Question: I have 6 ImageButton in my activity, I set images through my code in them ( not using xml).
I want them to cover 75% of the button area. But where as some images cover less area, some are too big to fit into the imageButton. How to programatically resize and show them?
Below is the screen shot

below is the xml-file
'''
<?xml version="1.0" encoding="utf-8"?>
<LinearLayout xmlns:android="http://schemas.android.com/apk/res/android"
android:layout_width="match_parent"
android:layout_height="match_parent"
android:orientation="vertical"
android:layout_marginBottom="5sp"
android:layout_marginLeft="2sp"
android:layout_marginRight="5sp"
android:layout_marginTop="0sp" >
<LinearLayout
android:layout_height="0dp"
android:layout_width="match_parent"
android:layout_weight="1"
android:orientation="horizontal">
<ImageButton
android:layout_height="match_parent"
android:layout_width="0dp"
android:layout_weight="1"
android:id="@+id/button_topleft"
android:layout_marginBottom="5sp"
android:layout_marginLeft="2sp"
android:layout_marginRight="5sp"
android:layout_marginTop="0sp"
/>
<ImageButton
android:layout_height="match_parent"
android:layout_width="0dp"
android:layout_weight="1"
android:id="@+id/button_topright"
android:layout_marginBottom="5sp"
android:layout_marginLeft="2sp"
android:layout_marginRight="5sp"
android:layout_marginTop="0sp"
/>
</LinearLayout>
<LinearLayout
android:layout_height="0dp"
android:layout_width="match_parent"
android:layout_weight="1"
android:orientation="horizontal">
<ImageButton
android:layout_height="match_parent"
android:layout_width="0dp"
android:layout_weight="1"
android:id="@+id/button_repeat"
android:layout_marginBottom="5sp"
android:layout_marginLeft="2sp"
android:layout_marginRight="5sp"
android:layout_marginTop="0sp"
/>
<ImageButton
android:layout_height="match_parent"
android:layout_width="0dp"
android:layout_weight="1"
android:id="@+id/button_next"
android:layout_marginBottom="5sp"
android:layout_marginLeft="2sp"
android:layout_marginRight="5sp"
android:layout_marginTop="0sp"
/>
</LinearLayout>
<LinearLayout
android:layout_height="0dp"
android:layout_width="match_parent"
android:layout_weight="1"
android:orientation="horizontal">
<ImageButton
android:layout_height="match_parent"
android:layout_width="0dp"
android:layout_weight="1"
android:id="@+id/button_bottomleft"
android:layout_marginBottom="5sp"
android:layout_marginLeft="2sp"
android:layout_marginRight="5sp"
android:layout_marginTop="0sp"
/>
<ImageButton
android:layout_height="match_parent"
android:layout_width="0dp"
android:layout_weight="1"
android:id="@+id/button_bottomright"
android:layout_marginBottom="5sp"
android:layout_marginLeft="2sp"
android:layout_marginRight="5sp"
android:layout_marginTop="0sp"
/>
</LinearLayout>
</LinearLayout>
'''
and a snippet of
myClass.java:
'''
public void addImageButtons()
{
iB_topleft = (ImageButton) findViewById(R.id.button_topleft);
iB_topright = (ImageButton) findViewById(R.id.button_topright);
iB_bottomleft = (ImageButton) findViewById(R.id.button_bottomleft);
iB_bottomright = (ImageButton) findViewById(R.id.button_bottomright);
iB_next = (ImageButton) findViewById(R.id.button_next);
iB_repeat = (ImageButton) findViewById(R.id.button_repeat);
}
public void setImageNextAndRepeat()
{
iB_topleft .setImageResource(R.drawable.aa);
iB_topright.setImageResource(R.drawable.bb);
iB_bottomleft.setImageResource(R.drawable.cc);
iB_bottomright.setImageResource(R.drawable.dd);
iB_next.setImageResource(R.drawable.next);
iB_repeat.setImageResource(R.drawable.repeat);
}
'''
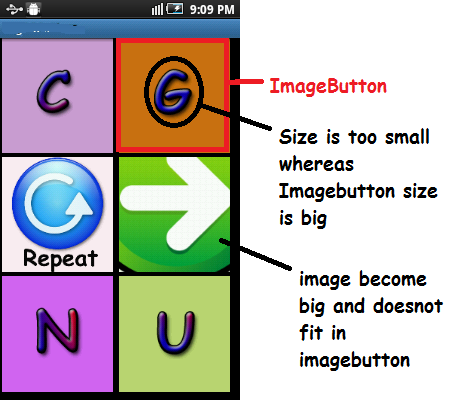
Answer: > I want them to cover 75% of the button area.
Use 'android:padding="20dp"' (adjust the padding as needed) to control how much the image takes up on the button.
> but where as some images cover less area, some are too big to fit into the imageButton. How to programatically resize and show them?
Use a 'android:scaleType="fitCenter"' to have Android scale the images, and 'android:adjustViewBounds="true"' to have them adjust their bounds due to scaling.
All of these attributes can be set in code on each 'ImageButton' at runtime. However, it is much easier to set and preview in xml in my opinion.
Also, use 'sp' for anything other than text size, it is scaled depending on the text size preference the user sets, so your 'sp' dimensions will be larger than your intended if the user has a "large" text setting. Use 'dp' instead, as it is not scaled by the user's text size preference.
Here's a snippet of what each button should look like:
'''
<ImageButton
android:id="@+id/button_topleft"
android:layout_width="0dp"
android:layout_height="match_parent"
android:layout_marginBottom="5dp"
android:layout_marginLeft="2dp"
android:layout_marginRight="5dp"
android:layout_marginTop="0dp"
android:layout_weight="1"
android:adjustViewBounds="true"
android:padding="20dp"
android:scaleType="fitCenter" />
'''